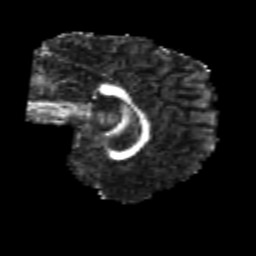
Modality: FA
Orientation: sagittal
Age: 20
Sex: female
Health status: healthy
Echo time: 0.074 s